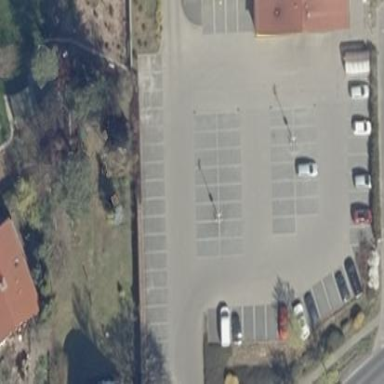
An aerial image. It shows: Parking aisle with concrete surface.